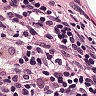
Metastatic tissue present: no